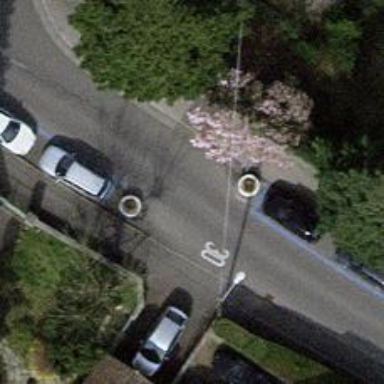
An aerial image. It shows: Chicane for traffic calming.